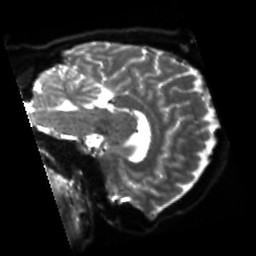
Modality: sbref
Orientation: sagittal
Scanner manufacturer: siemens
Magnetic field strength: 3 T
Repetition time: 4 s
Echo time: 0.0594 s